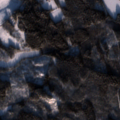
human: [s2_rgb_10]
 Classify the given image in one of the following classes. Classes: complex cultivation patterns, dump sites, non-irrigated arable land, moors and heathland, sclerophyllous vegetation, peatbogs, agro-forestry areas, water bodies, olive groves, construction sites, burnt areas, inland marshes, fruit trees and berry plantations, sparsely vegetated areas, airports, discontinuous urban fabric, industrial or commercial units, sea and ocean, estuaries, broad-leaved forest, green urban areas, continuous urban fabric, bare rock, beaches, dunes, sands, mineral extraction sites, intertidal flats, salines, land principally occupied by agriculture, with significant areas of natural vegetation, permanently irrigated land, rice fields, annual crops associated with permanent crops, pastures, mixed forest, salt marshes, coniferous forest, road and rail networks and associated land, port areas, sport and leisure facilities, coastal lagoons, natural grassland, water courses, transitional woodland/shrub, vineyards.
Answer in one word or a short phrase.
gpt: coniferous forest, mixed forest, transitional woodland/shrub